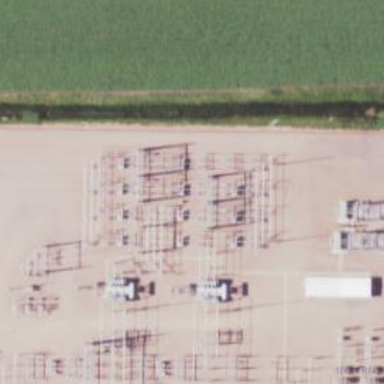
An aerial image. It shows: Switch for power supply.